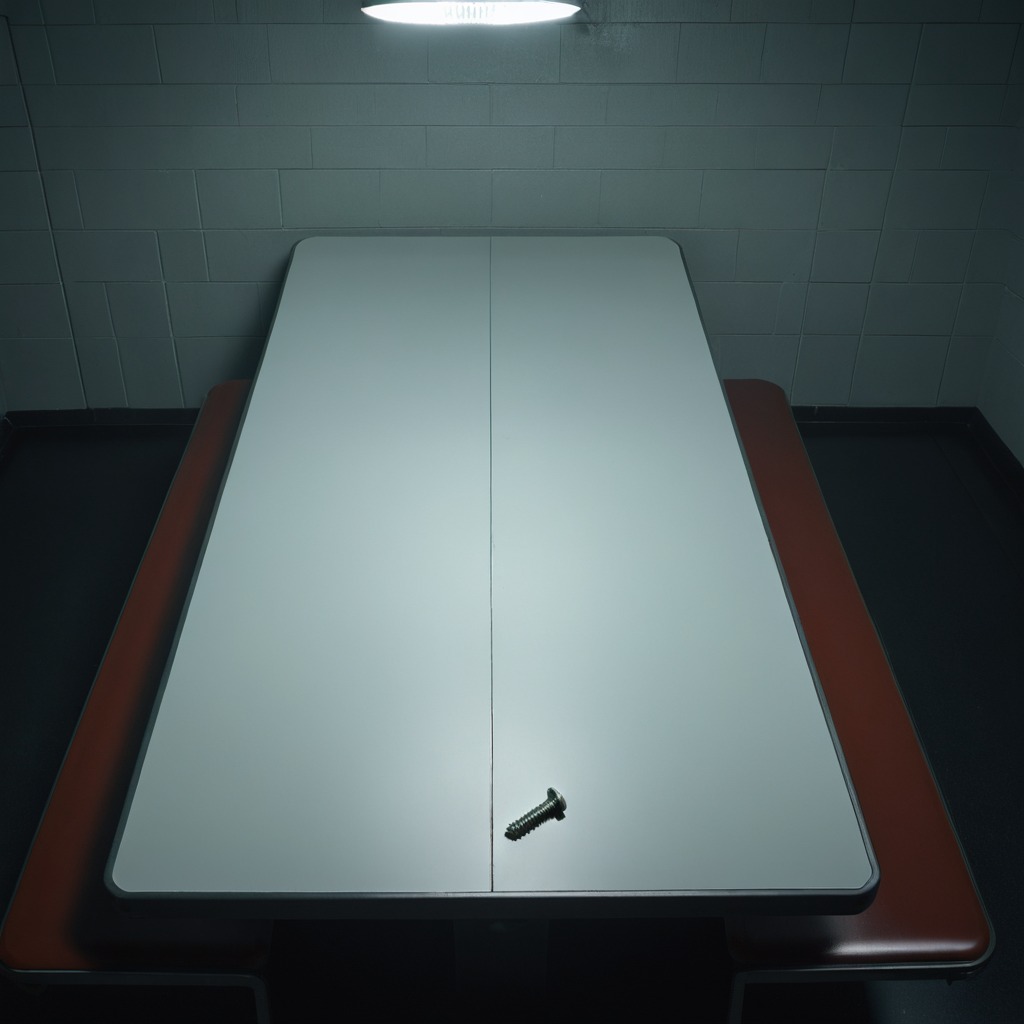
A metal screw is lying on the table in a railway signal maintenance room.